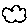
Label: cloud